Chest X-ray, AP view. Patient: 2 years old, sex F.
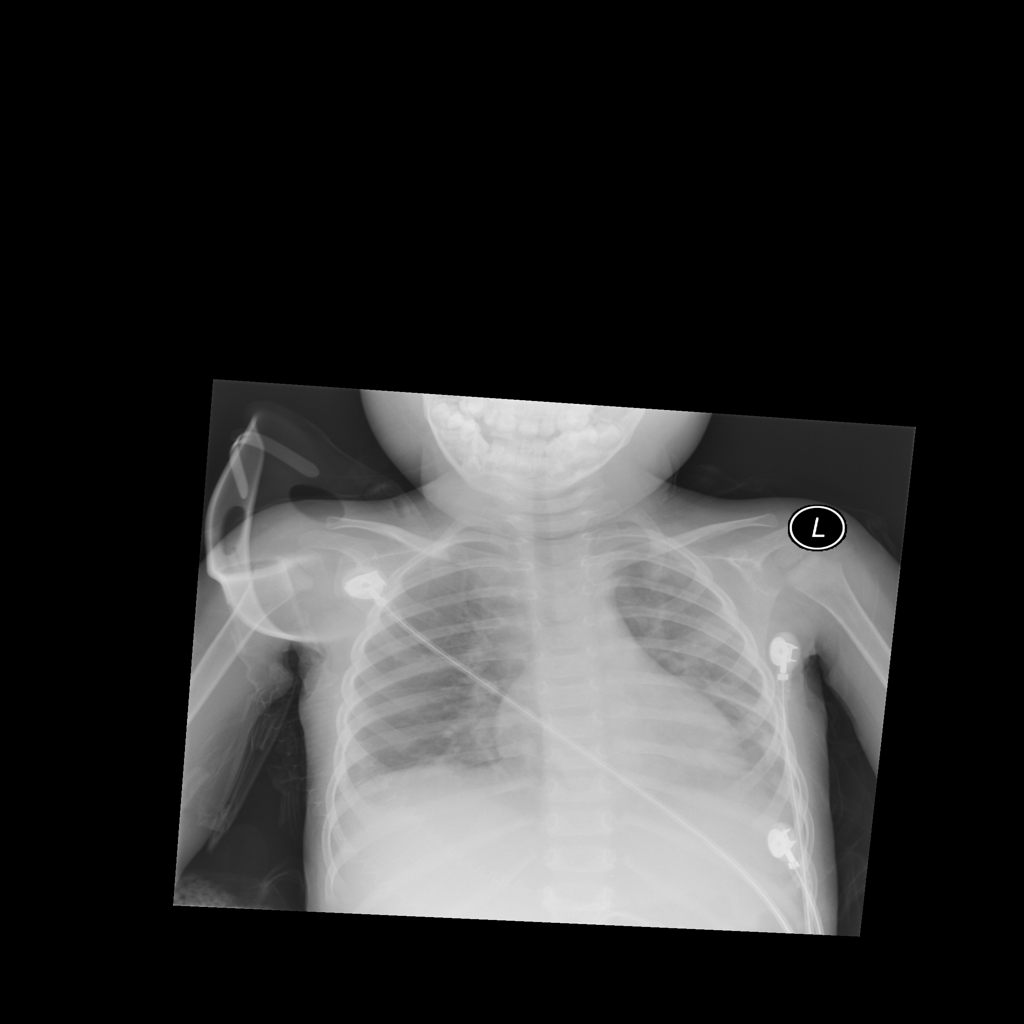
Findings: Atelectasis, Infiltration